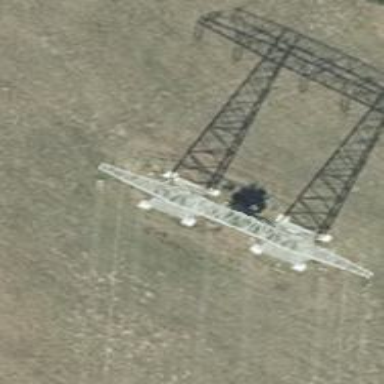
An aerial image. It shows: Power line in the image.